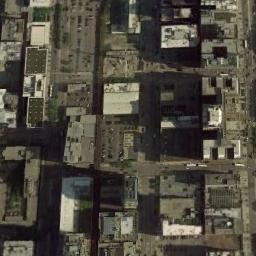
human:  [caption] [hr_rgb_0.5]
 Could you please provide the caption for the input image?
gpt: There was a lot of traffic on the road next to the building .

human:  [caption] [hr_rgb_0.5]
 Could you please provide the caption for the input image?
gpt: The commercial area is near a parking lot .

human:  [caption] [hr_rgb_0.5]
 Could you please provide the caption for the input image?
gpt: There are many dense tall buildings and several roads and many trees in a business district .

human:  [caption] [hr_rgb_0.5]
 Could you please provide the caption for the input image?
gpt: A commercial area has lots of buildings of different heights and some roads go through the commercial area .

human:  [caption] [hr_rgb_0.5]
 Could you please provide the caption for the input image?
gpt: There are some white buildings on a commercial area .